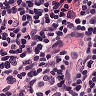
Metastatic tissue present: yes